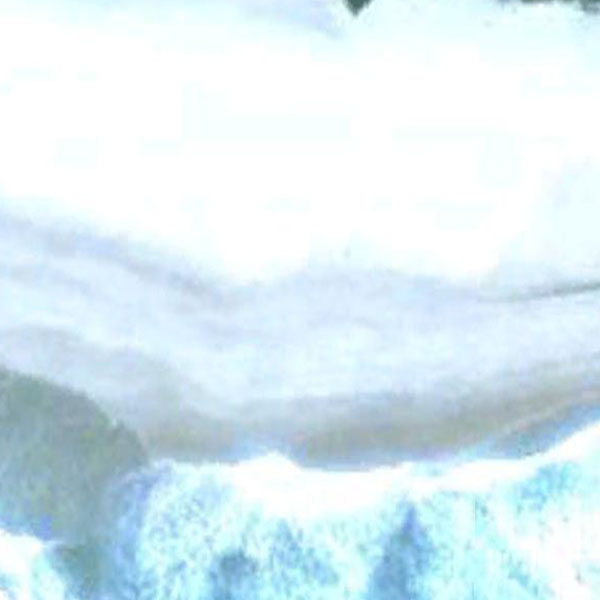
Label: Beach